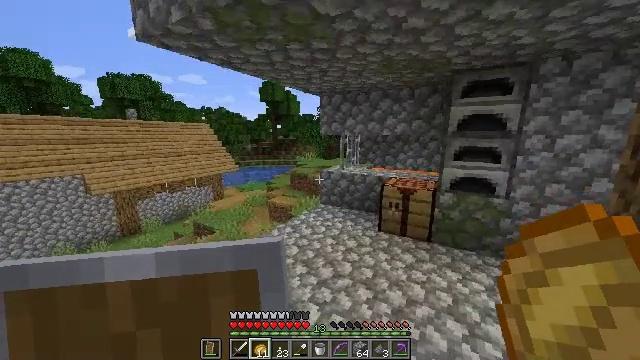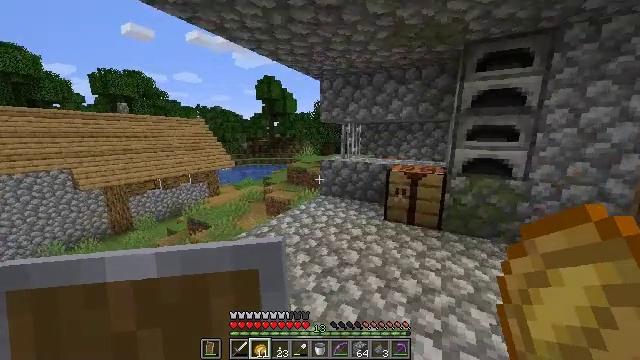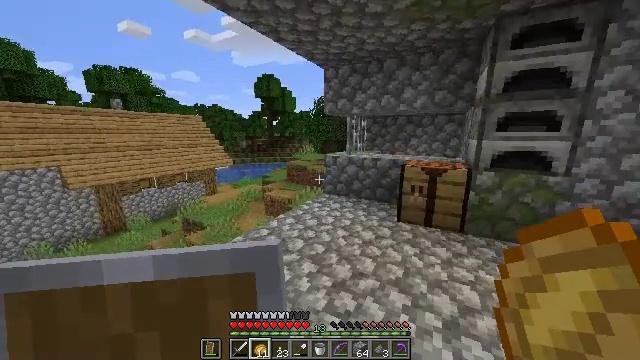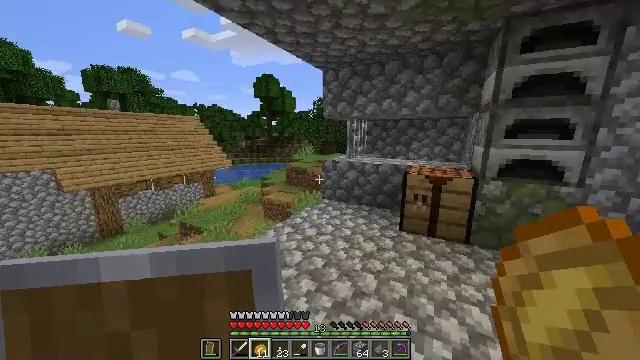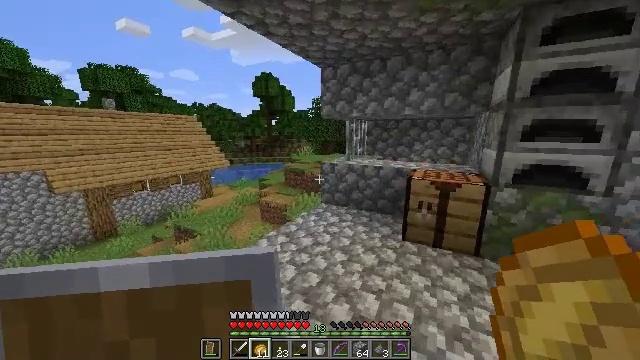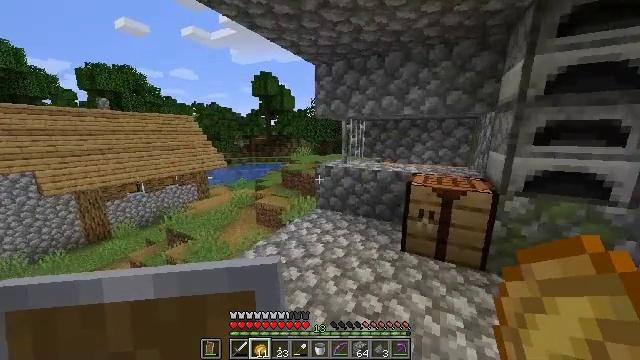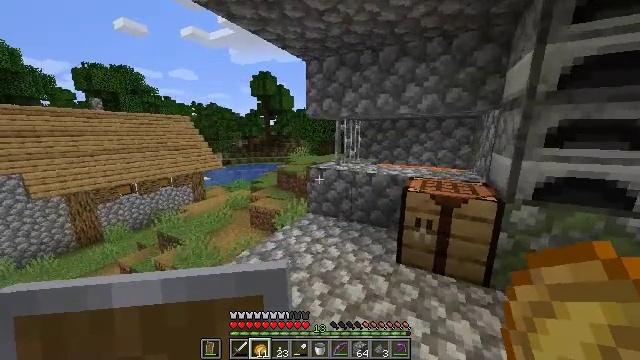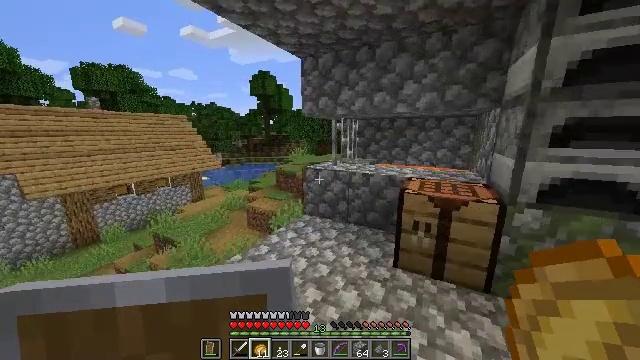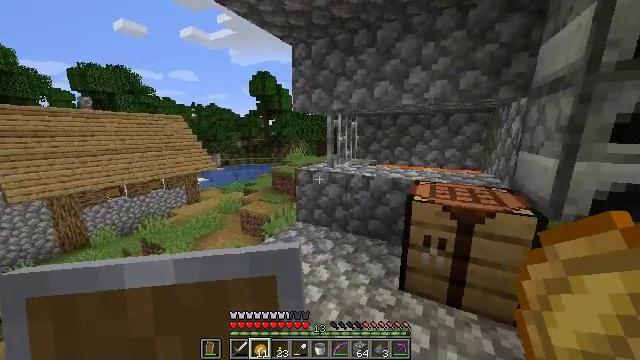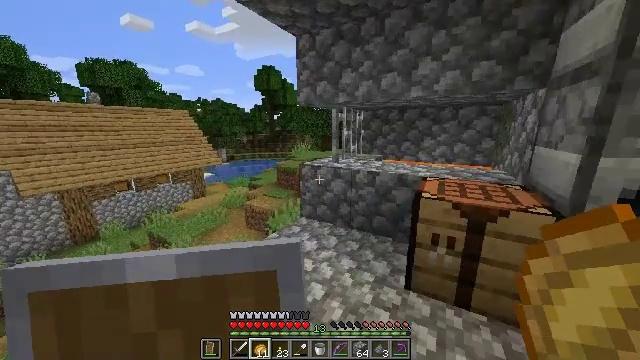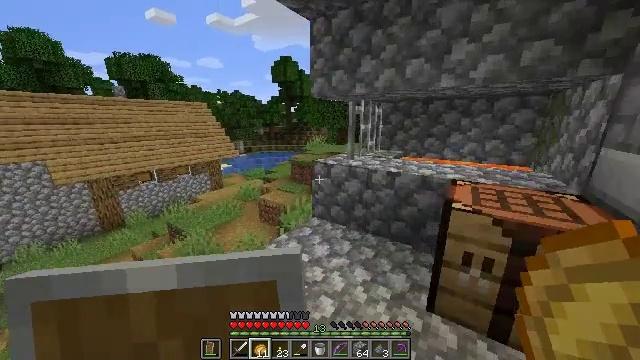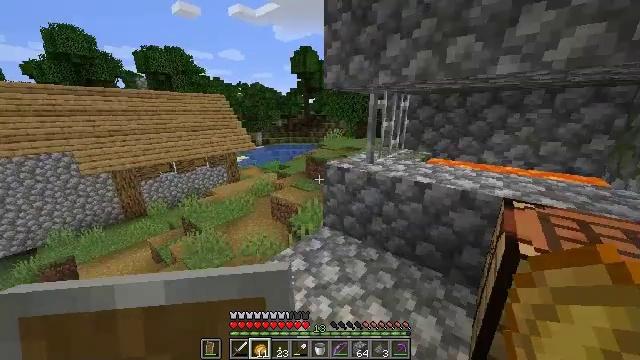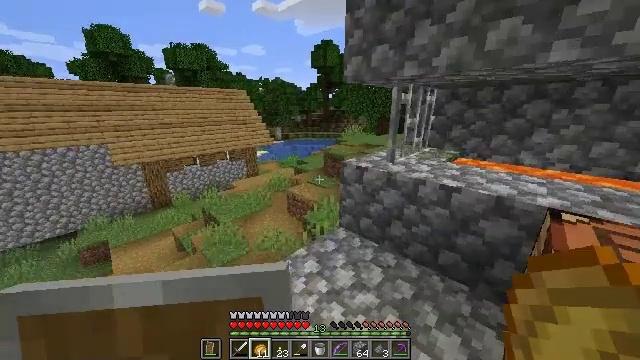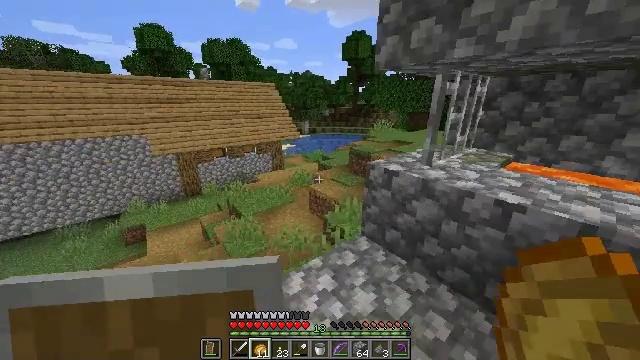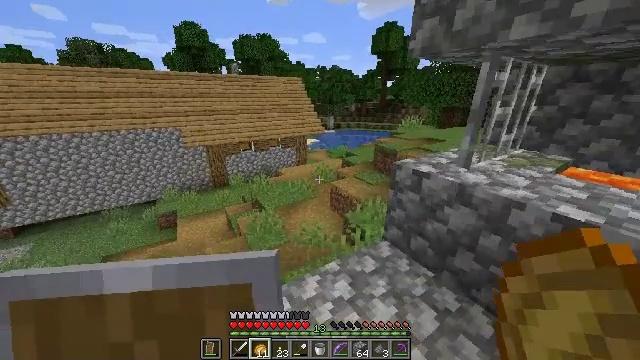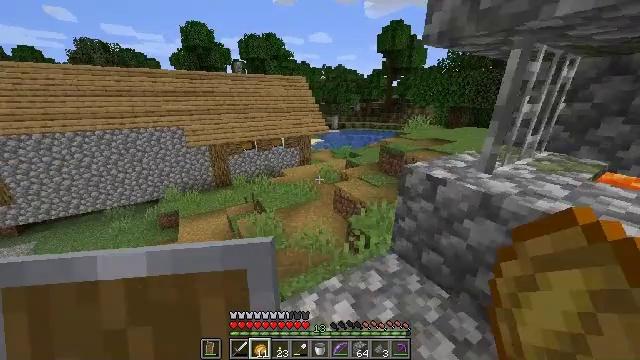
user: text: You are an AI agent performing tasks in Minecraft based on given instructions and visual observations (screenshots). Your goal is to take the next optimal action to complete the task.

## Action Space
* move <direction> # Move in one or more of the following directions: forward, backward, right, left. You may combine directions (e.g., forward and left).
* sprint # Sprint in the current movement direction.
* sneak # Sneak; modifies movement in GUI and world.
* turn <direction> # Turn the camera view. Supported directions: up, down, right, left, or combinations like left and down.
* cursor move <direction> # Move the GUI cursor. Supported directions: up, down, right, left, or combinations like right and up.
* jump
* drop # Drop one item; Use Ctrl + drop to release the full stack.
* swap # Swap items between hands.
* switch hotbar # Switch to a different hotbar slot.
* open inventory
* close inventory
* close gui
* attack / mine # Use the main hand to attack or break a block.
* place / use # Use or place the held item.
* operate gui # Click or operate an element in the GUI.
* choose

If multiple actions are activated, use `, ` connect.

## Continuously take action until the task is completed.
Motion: motion action
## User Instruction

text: Use the crafting table to craft a bow.
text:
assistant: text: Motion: move forward and move right
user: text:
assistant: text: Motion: move forward and move right
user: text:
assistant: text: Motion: move forward and move right
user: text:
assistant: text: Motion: move forward and move right
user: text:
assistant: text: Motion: move forward and move right
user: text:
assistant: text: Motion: move forward and move right
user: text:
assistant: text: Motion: move forward
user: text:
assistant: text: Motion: move forward
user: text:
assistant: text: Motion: move forward, turn left and down
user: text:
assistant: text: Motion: move forward, turn left and down
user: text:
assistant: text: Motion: move forward, turn left and down
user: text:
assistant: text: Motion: move forward, turn left and down
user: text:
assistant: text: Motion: move forward, turn left and down
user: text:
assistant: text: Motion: move forward, turn left and down
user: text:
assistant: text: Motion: move forward, turn left
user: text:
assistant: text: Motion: move forward
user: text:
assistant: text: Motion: move forward
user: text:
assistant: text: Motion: move forward
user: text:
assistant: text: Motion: move forward
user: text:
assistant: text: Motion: move forward
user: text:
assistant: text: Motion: move forward
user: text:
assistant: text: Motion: move forward
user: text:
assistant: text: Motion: move forward
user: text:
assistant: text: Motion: move forward
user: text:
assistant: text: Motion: move forward
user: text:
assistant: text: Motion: move forward
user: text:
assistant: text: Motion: move forward
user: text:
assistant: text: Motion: move forward
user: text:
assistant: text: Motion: move forward
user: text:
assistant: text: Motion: move forward